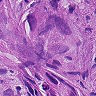
Metastatic tissue present: yes